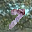
Label: 7